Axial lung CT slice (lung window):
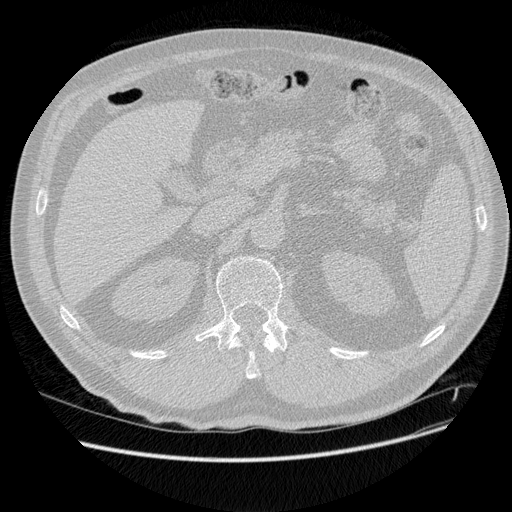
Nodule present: no